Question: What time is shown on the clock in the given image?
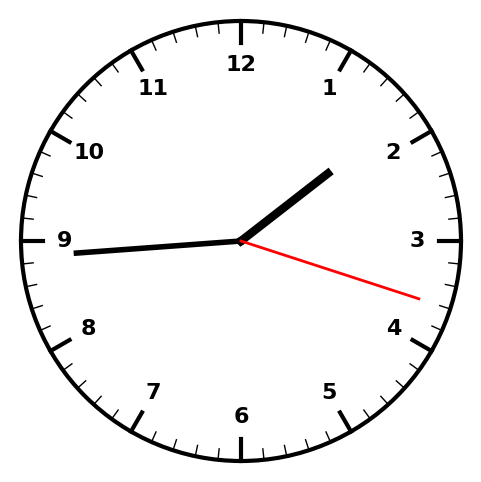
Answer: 01:44:18